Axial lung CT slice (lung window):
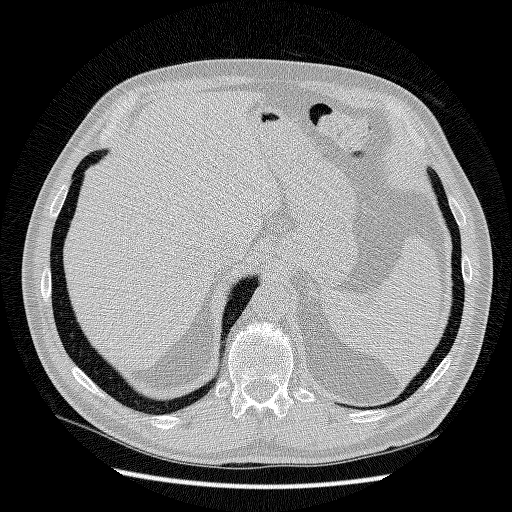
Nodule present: no